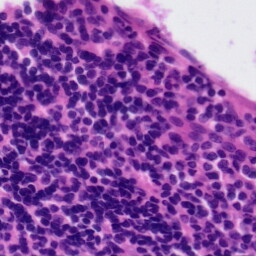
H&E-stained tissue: Tonsil